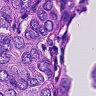
Metastatic tissue present: yes